Field crop: tomato
Growth stage: 2
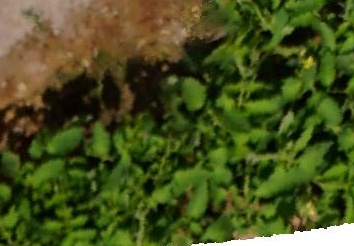
Species: tomato